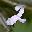
Label: 2